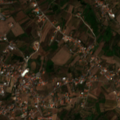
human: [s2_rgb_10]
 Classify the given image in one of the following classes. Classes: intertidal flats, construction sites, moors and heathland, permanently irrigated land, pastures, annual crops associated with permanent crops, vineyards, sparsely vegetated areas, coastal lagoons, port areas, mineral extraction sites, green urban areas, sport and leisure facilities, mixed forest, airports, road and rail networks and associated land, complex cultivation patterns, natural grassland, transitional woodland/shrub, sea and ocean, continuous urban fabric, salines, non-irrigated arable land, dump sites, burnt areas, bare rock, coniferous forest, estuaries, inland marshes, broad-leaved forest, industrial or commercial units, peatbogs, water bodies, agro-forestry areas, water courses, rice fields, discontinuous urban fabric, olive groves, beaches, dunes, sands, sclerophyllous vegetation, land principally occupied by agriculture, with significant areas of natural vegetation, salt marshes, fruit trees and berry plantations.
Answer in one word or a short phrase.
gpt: discontinuous urban fabric, vineyards, complex cultivation patterns, land principally occupied by agriculture, with significant areas of natural vegetation